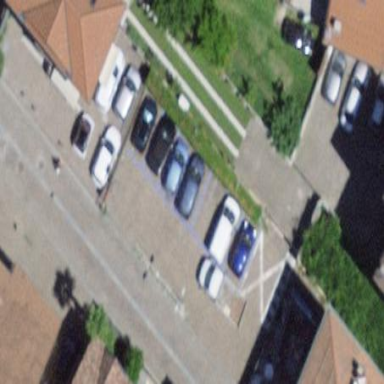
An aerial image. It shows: Street-side parking with sett surface.